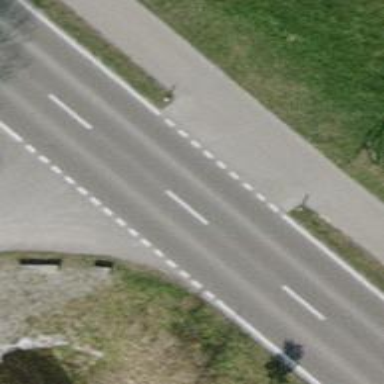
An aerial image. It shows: Cycleway.